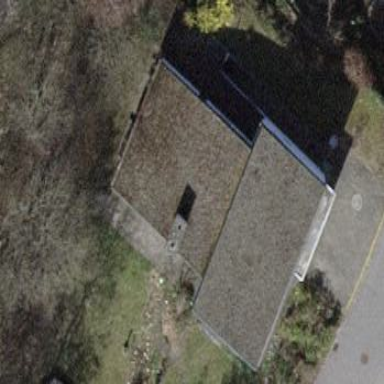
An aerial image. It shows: Building with tiled roof.